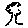
Label: tree